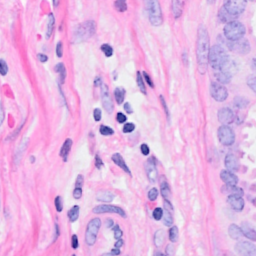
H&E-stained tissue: Breast